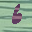
Label: 6